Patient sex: M
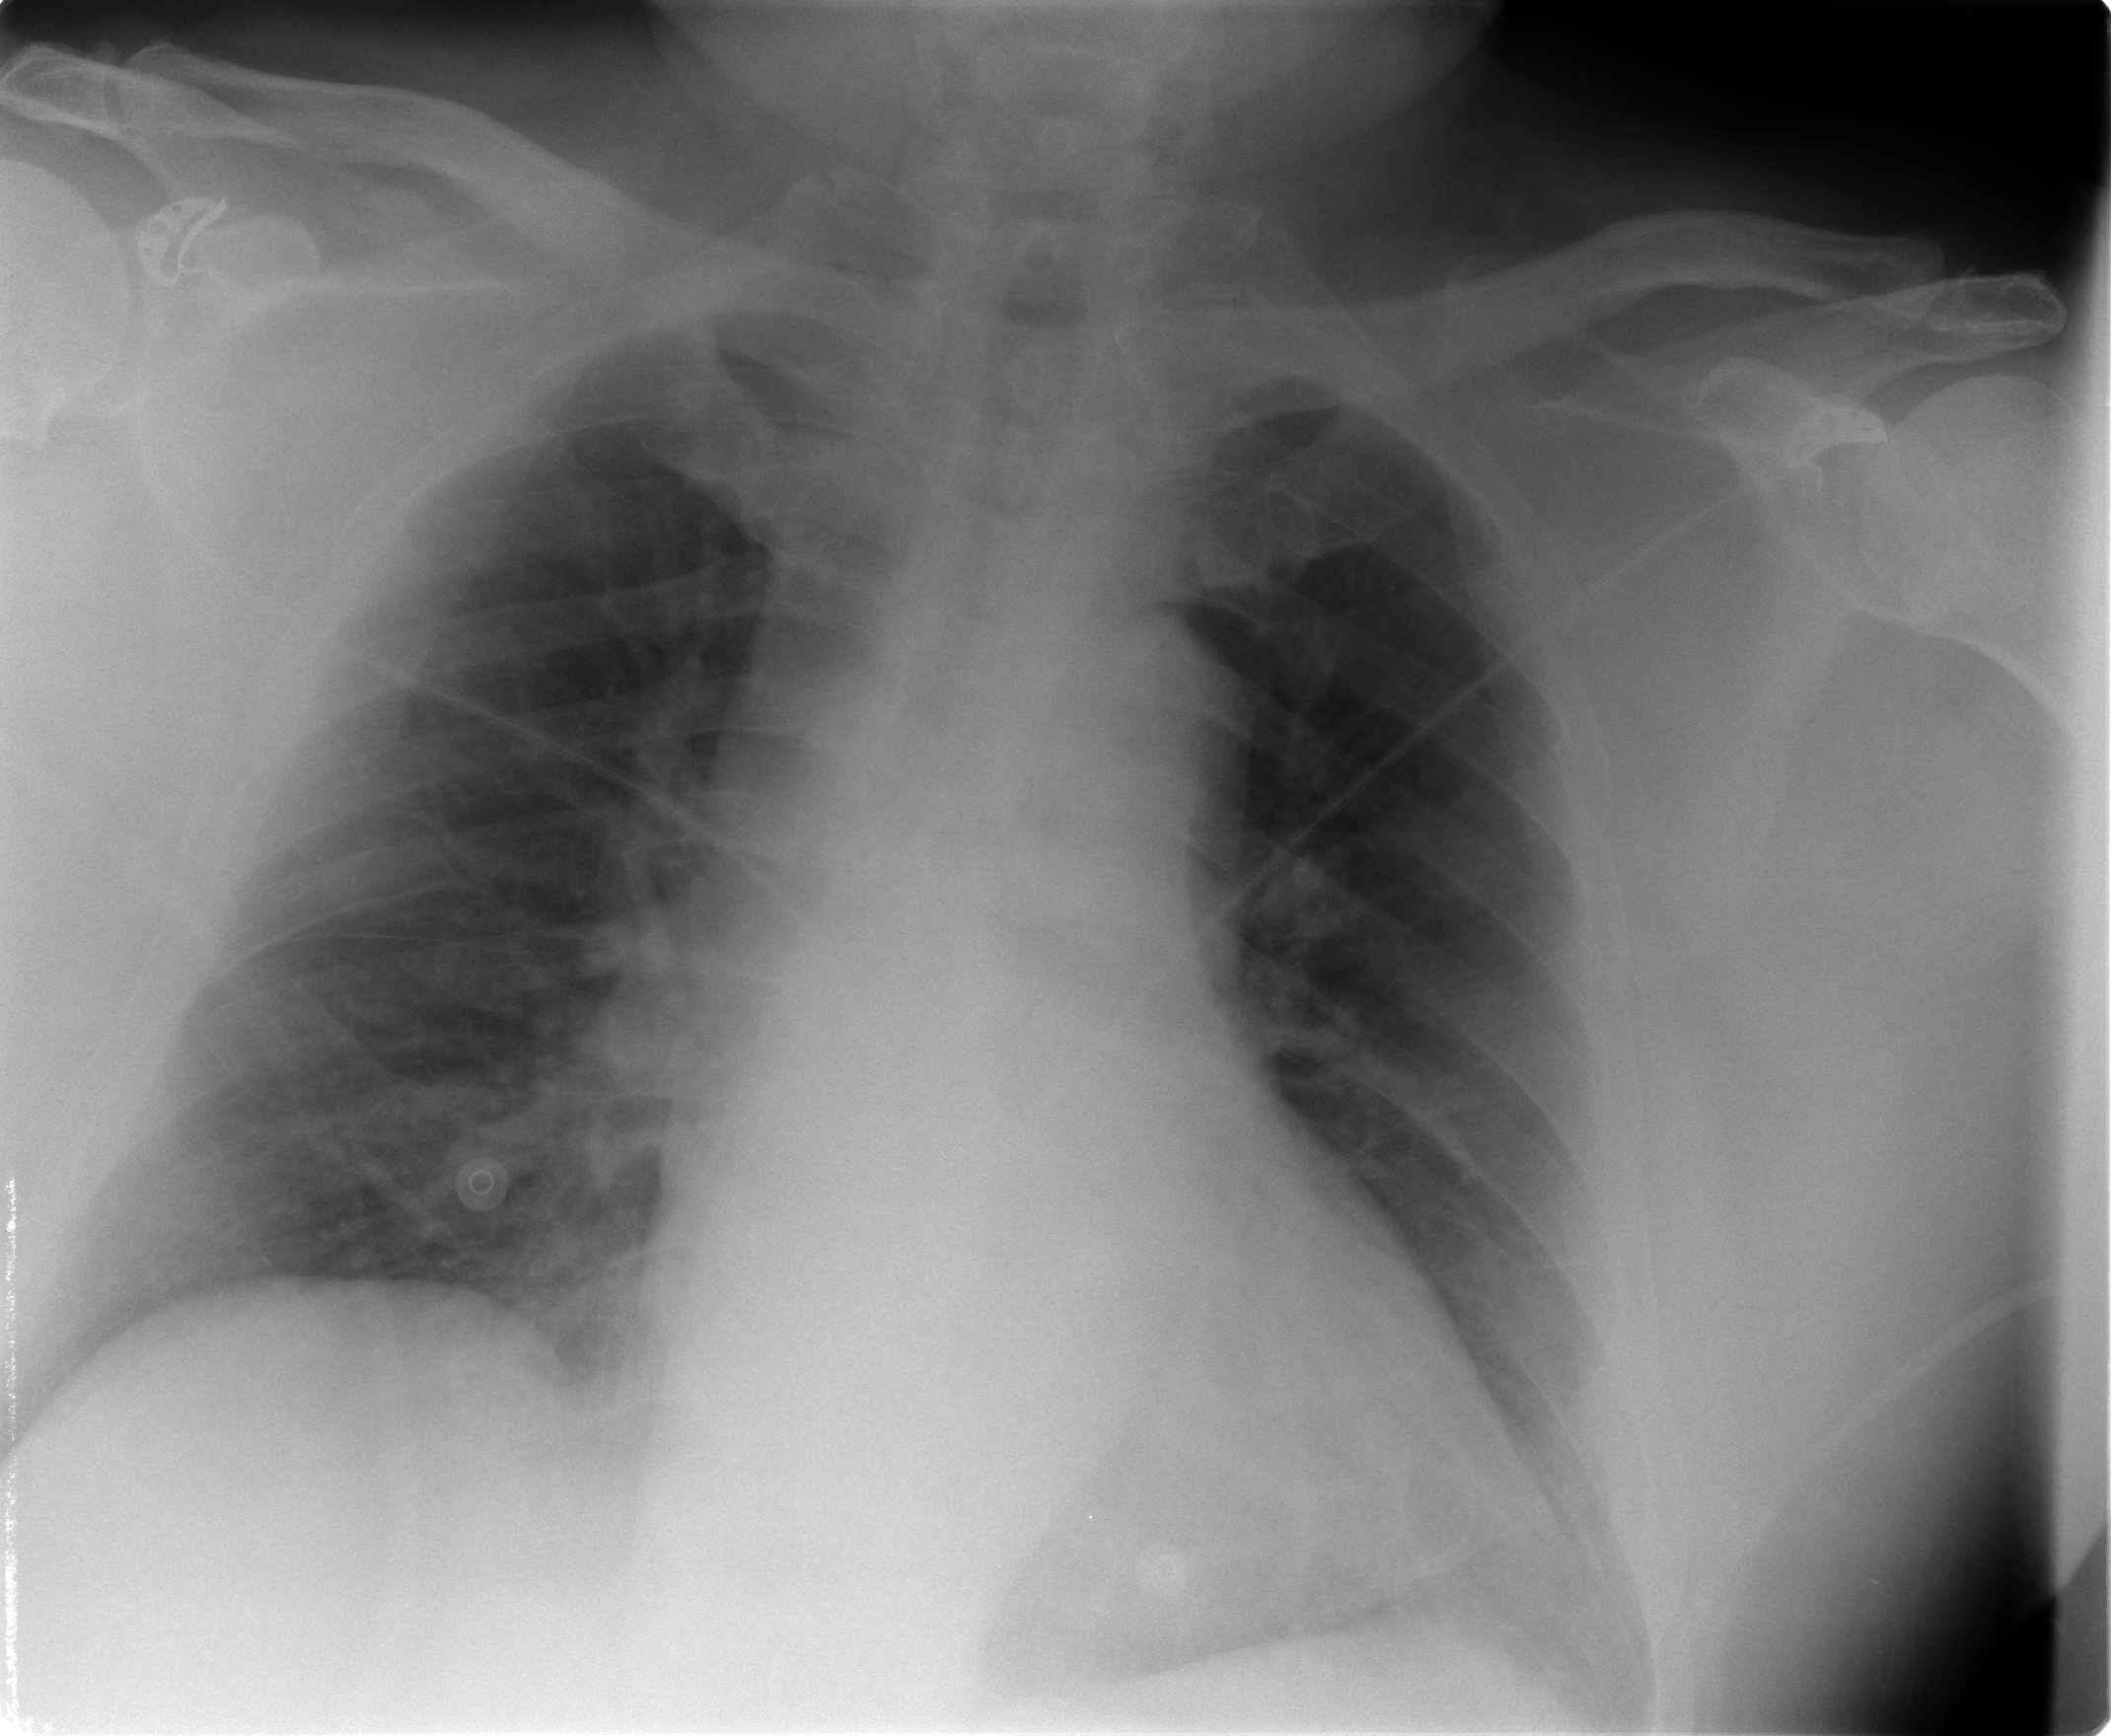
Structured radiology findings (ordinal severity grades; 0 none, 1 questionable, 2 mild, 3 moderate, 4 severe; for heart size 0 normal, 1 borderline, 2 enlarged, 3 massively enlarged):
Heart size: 1
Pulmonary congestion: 2
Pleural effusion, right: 0
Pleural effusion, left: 2
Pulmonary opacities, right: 0
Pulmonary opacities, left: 0
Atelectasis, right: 2
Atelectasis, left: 1